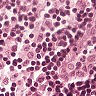
Metastatic tissue present: no